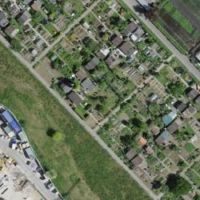
EUNIS habitat code: 53
Species observed at this site:
Cornu aspersum
Tanacetum parthenium